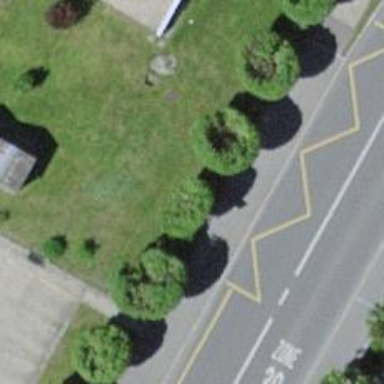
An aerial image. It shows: Bus stop with platform for public transport.